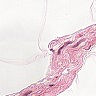
Metastatic tissue present: no